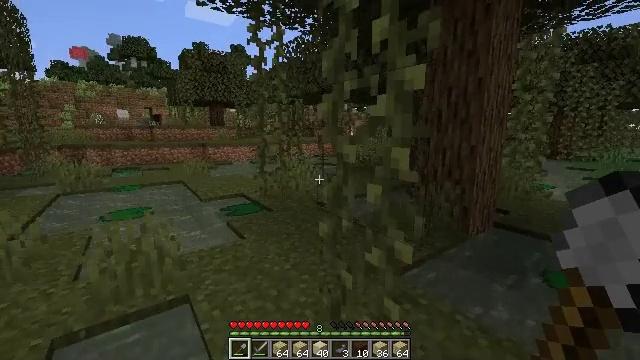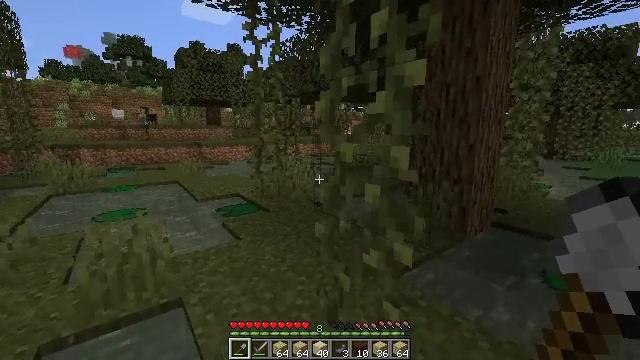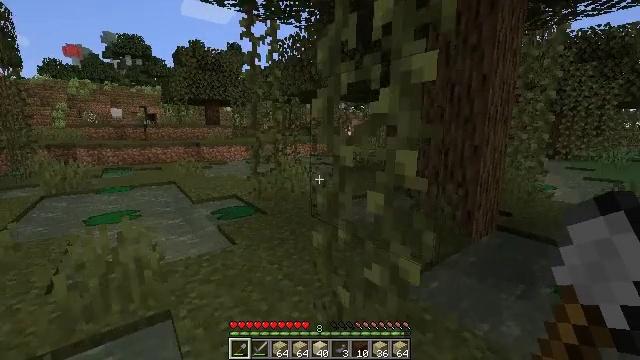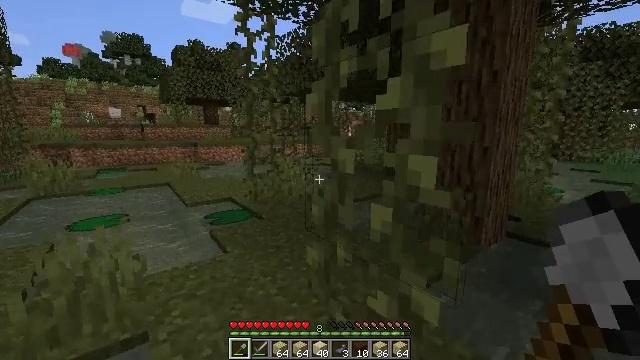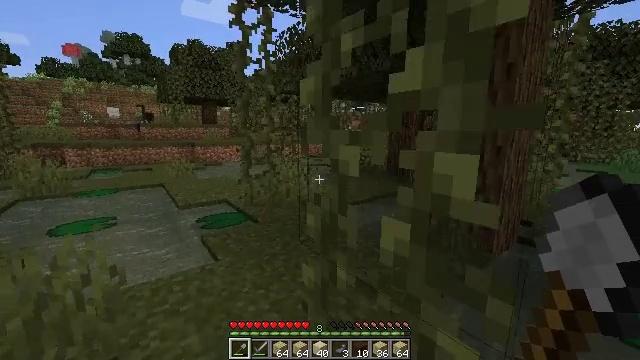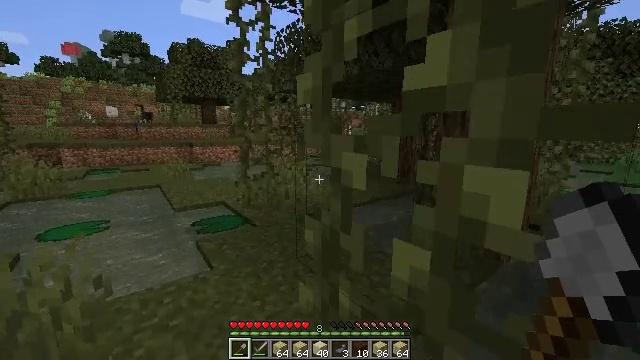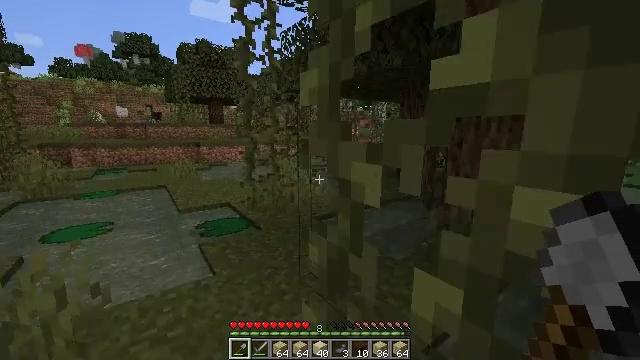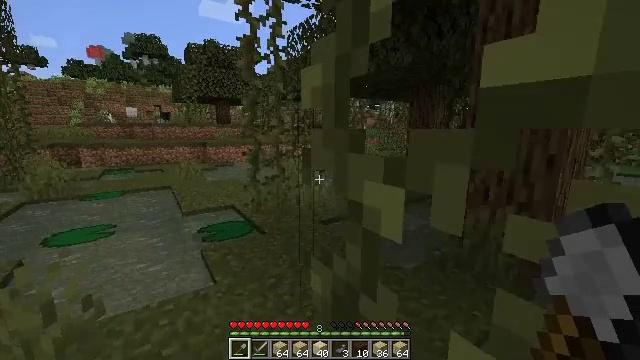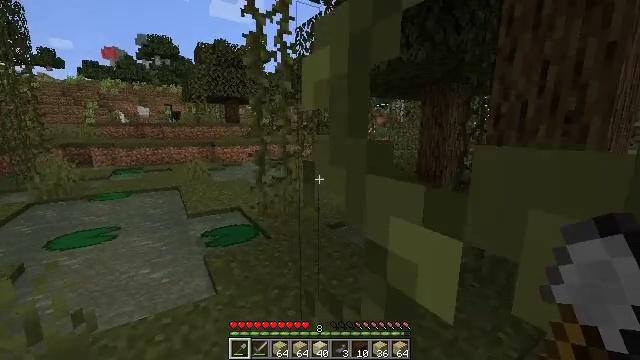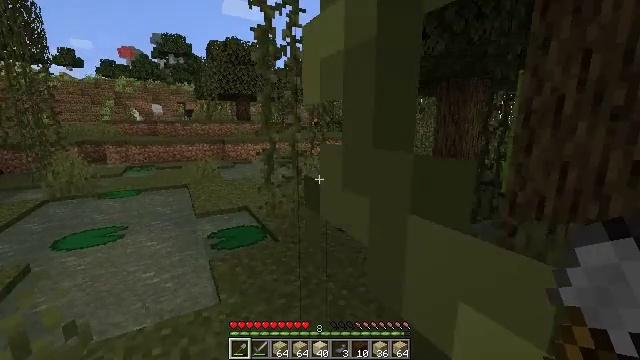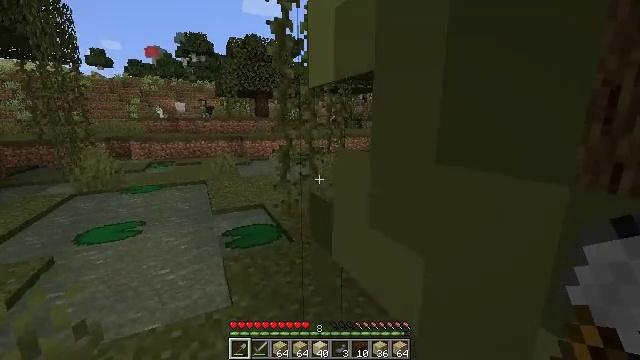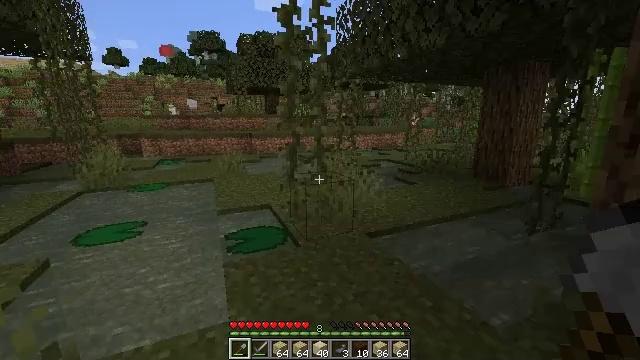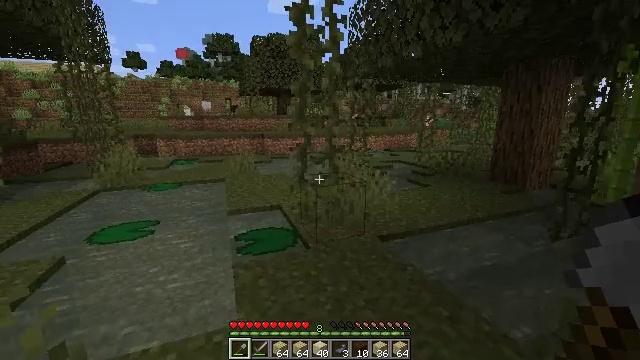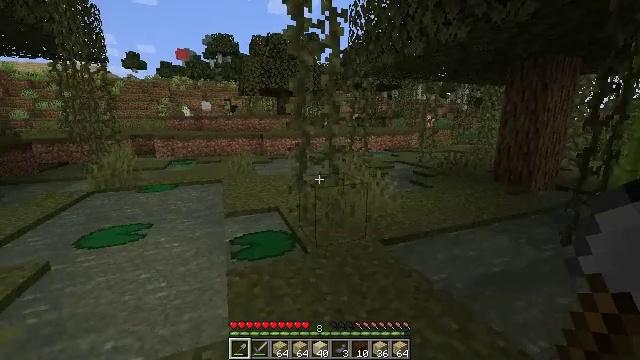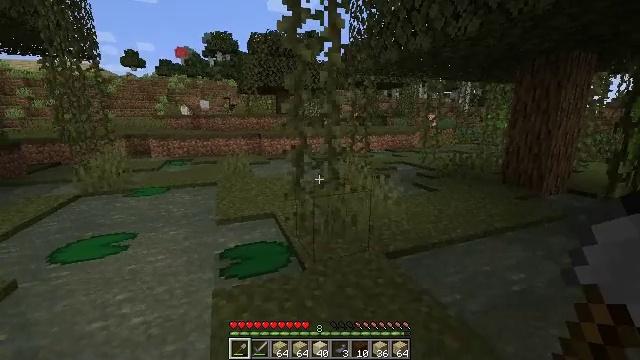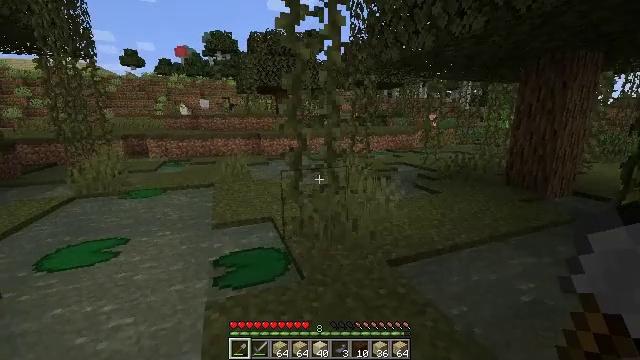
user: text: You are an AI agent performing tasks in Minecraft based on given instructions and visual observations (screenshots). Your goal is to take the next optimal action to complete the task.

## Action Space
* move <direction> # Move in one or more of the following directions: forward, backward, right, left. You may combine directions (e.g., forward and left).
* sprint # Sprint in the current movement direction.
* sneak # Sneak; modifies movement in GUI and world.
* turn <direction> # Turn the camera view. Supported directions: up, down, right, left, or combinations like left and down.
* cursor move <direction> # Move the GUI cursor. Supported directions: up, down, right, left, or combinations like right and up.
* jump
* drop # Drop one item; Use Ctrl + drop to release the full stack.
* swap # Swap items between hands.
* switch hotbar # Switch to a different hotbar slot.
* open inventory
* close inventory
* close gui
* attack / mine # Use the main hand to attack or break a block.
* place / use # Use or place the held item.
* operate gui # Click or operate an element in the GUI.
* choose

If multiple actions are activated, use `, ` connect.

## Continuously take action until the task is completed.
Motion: motion action
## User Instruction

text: Mine the sugar cane near rivers.
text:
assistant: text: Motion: move forward
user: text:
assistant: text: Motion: move forward
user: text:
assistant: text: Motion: move forward
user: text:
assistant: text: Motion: move forward
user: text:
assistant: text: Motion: move forward
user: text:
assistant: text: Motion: move forward, turn left
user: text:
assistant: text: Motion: move forward, turn left
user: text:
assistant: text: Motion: move forward, turn left
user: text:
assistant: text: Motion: move forward, turn left
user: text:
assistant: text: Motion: move forward, turn left
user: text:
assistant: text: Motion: move forward, turn left
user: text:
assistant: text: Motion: move forward, turn left
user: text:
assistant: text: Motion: move forward
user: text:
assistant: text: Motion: move forward
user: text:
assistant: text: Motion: move forward
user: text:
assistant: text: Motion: move forward
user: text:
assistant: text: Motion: move forward, turn right
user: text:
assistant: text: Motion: move forward, turn right and down
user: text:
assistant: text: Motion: move forward, turn right
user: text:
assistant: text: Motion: move forward, turn right and up
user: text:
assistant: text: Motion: move forward, turn right and up
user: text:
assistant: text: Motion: move forward, turn right
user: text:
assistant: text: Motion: move forward, turn right
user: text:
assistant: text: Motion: move forward, turn right
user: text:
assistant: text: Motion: move forward, turn right
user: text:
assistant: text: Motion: move forward, turn right
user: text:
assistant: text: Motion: move forward, turn right
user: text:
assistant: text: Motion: move forward, turn right
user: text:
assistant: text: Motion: move forward, turn right
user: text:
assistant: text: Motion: move forward, turn right